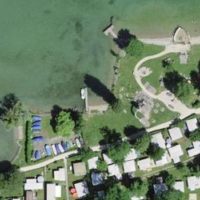
EUNIS habitat code: 53
Species observed at this site:
Sedum acre